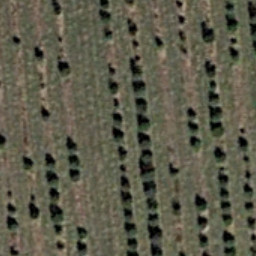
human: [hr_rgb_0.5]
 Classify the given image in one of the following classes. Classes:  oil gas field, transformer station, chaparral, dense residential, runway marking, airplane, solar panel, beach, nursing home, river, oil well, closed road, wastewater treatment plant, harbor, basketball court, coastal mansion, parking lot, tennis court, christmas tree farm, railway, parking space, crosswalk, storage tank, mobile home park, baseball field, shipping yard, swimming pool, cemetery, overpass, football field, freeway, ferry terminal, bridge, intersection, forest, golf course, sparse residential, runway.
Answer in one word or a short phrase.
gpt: christmas tree farm